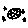
Label: moon